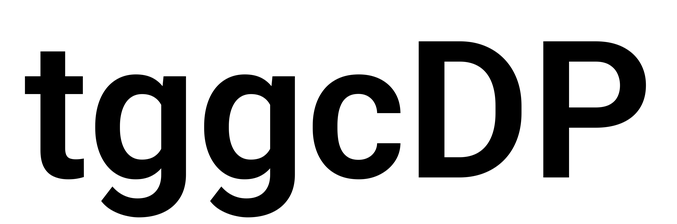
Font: Roboto_SemiBold